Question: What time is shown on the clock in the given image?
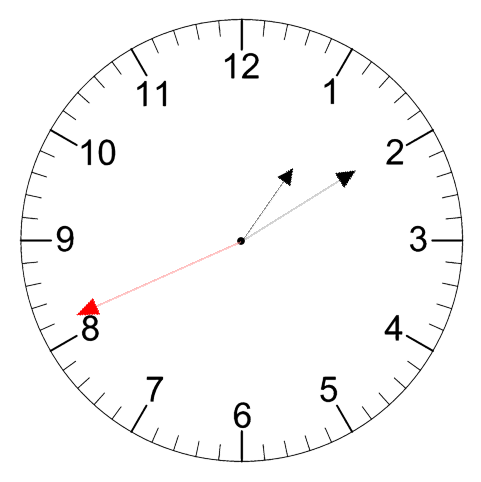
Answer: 01:09:41